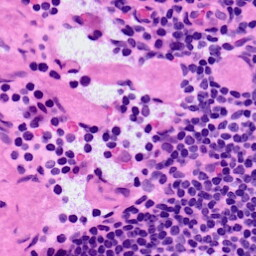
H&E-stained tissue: LymphNode